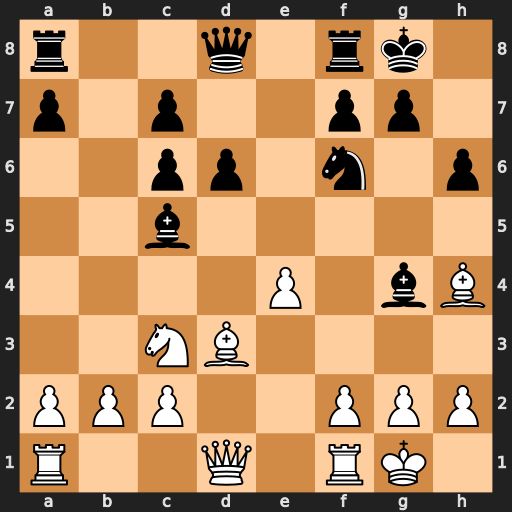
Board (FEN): r2q1rk1/p1p2pp1/2pp1n1p/2b5/4P1bB/2NB4/PPP2PPP/R2Q1RK1
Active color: w
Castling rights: -
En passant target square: -
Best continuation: Bxf6 Bxd1 Bxd8